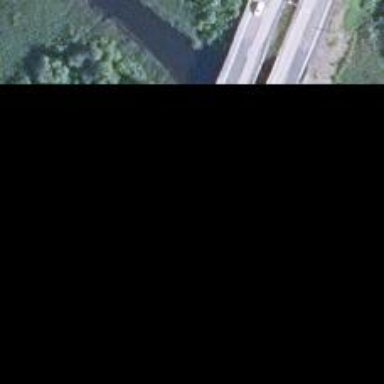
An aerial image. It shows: Trunk road bridge.